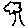
Label: tree